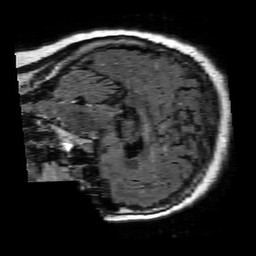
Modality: FLAIR
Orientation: sagittal
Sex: female
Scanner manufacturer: philips
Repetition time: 11 s
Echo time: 0.125 s